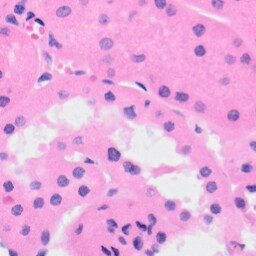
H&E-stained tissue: Kidney